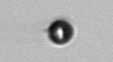
Label: bead